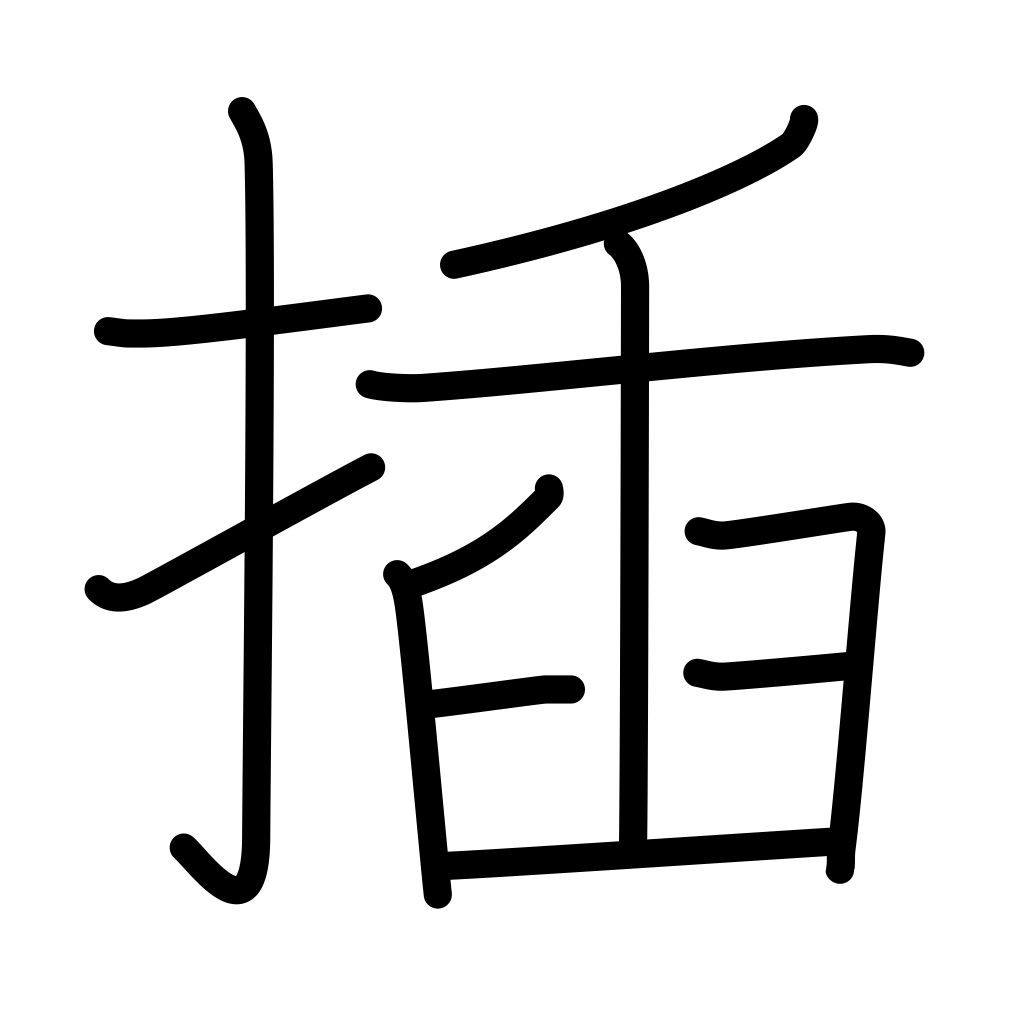
Meaning: insert, stick into, plant